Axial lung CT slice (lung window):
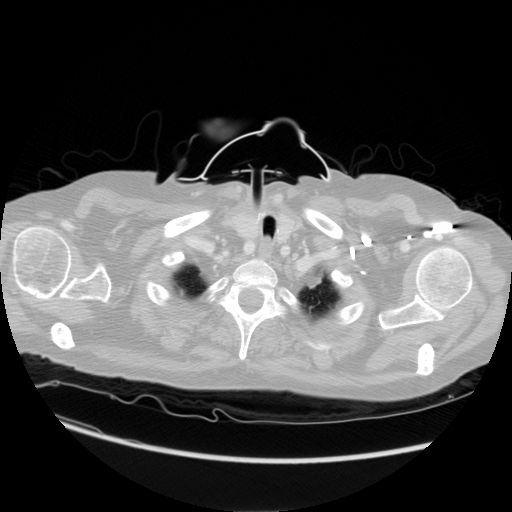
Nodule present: no